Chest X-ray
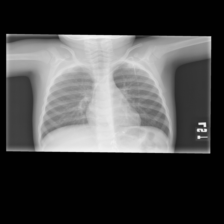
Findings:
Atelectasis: negative
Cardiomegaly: negative
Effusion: negative
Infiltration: negative
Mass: negative
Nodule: negative
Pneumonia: negative
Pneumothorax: negative
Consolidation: negative
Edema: negative
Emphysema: negative
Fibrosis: negative
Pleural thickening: negative
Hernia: negative